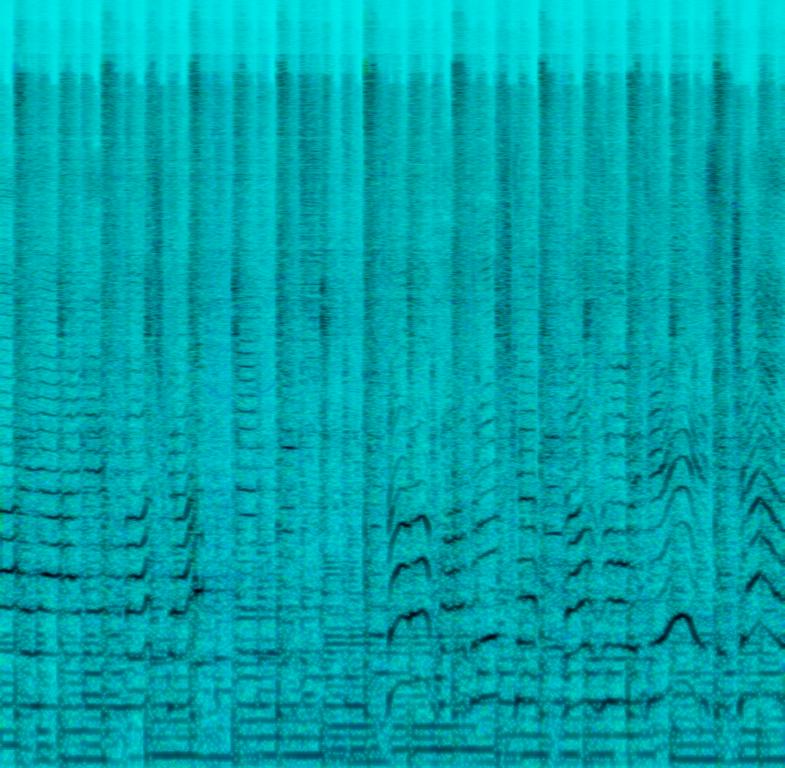
This rock and roll song features a male voice singing the main melody. This is accompanied by percussion playing a simple beat in common time. An overdriven guitar plays chords with licks in between lines. The bass plays the root notes of the chords. The mood of this song is happy. This song can be played in a movie scene when the protagonist is walking into a hotel prior to a fight scene.